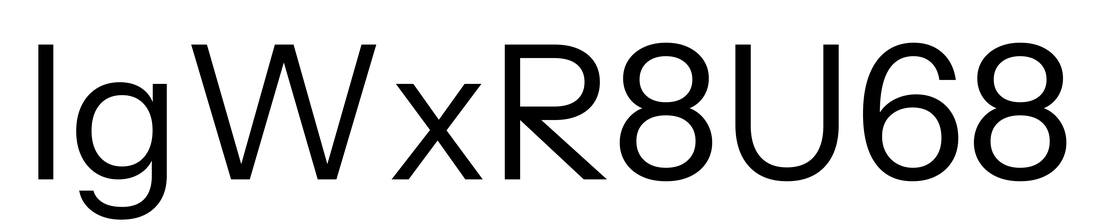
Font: InstrumentSans_Regular